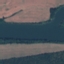
Label: River